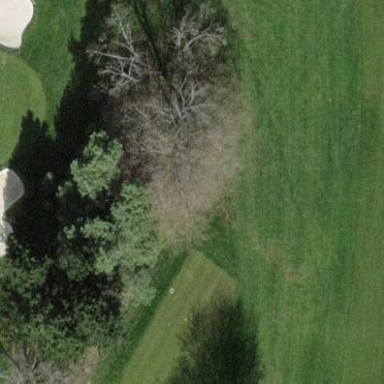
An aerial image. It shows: Grass area designated as golf tee.